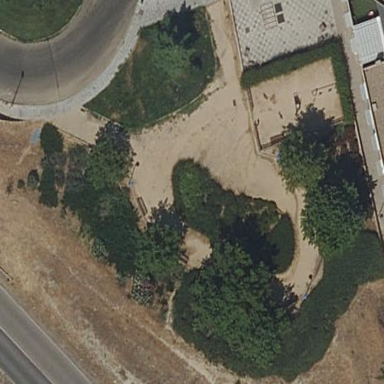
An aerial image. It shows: Park.